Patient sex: F
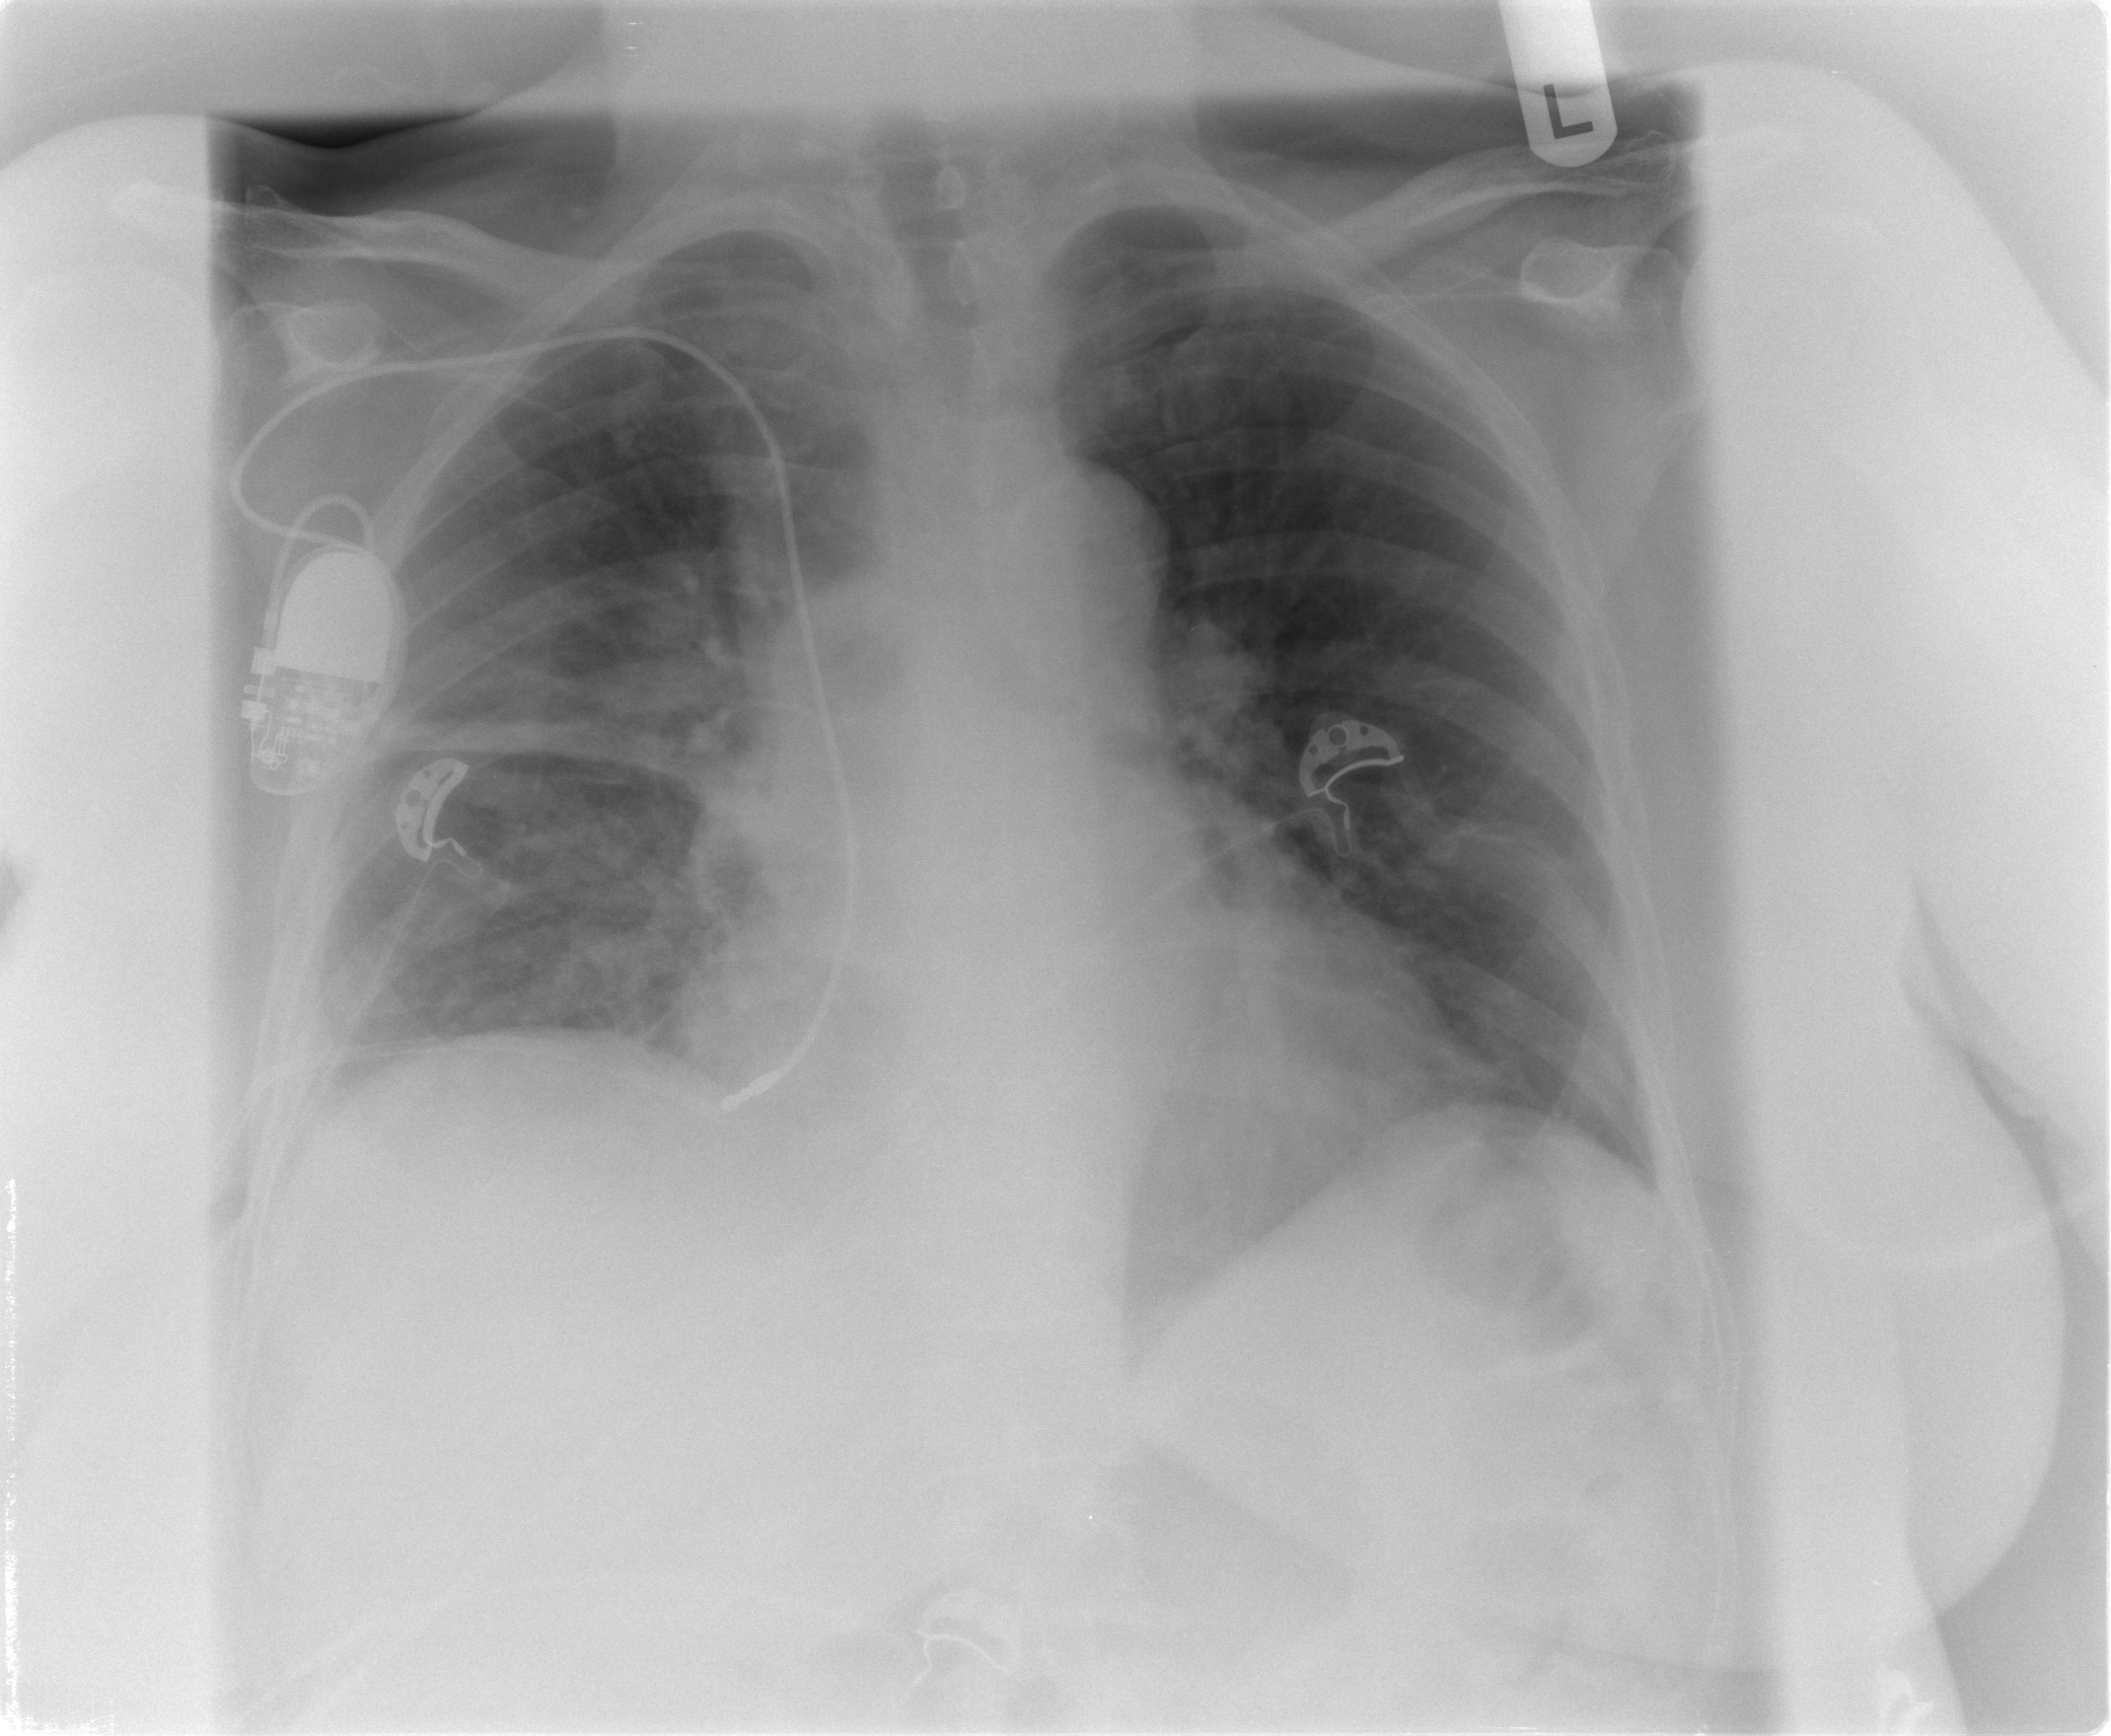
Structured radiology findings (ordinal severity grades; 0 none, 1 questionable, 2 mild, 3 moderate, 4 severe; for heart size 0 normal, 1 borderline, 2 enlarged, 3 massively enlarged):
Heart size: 0
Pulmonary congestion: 1
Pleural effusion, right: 2
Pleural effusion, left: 1
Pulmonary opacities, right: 2
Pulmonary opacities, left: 0
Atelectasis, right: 2
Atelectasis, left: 0